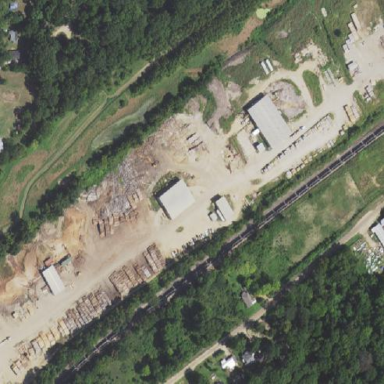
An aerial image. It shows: Industrial area with sawmill. The industrial site includes works related to sawmill operations.